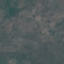
Land use / land cover: HerbaceousVegetation